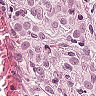
Metastatic tissue present: yes